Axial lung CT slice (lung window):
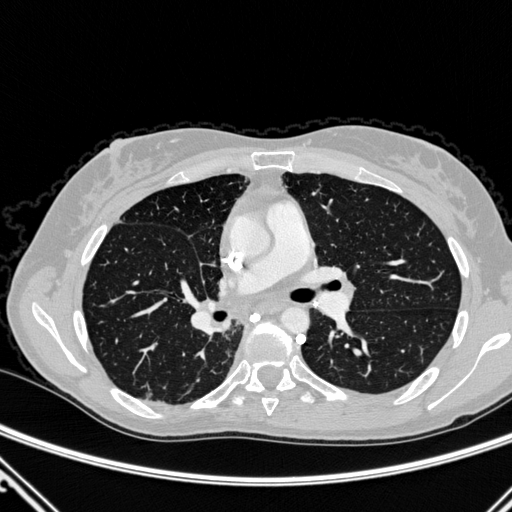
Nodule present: no